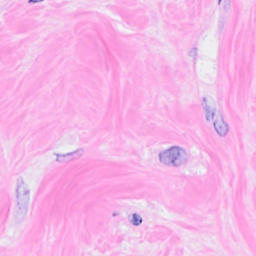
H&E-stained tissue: Breast